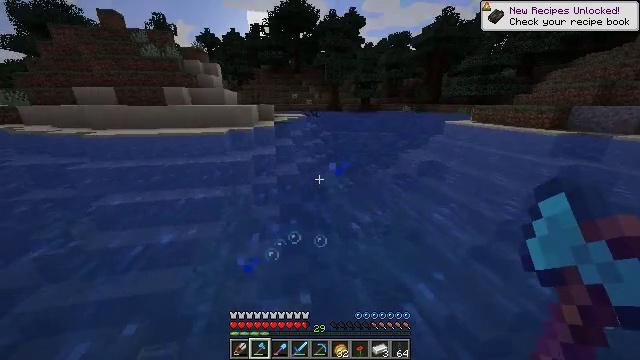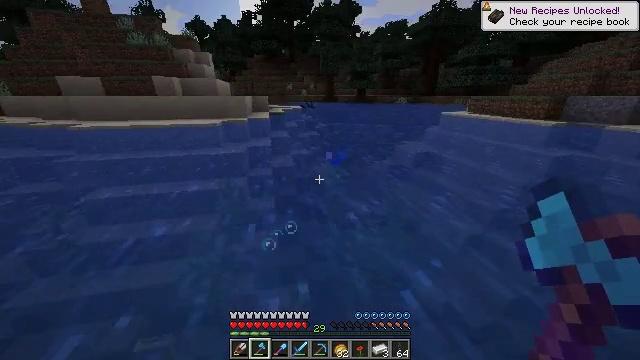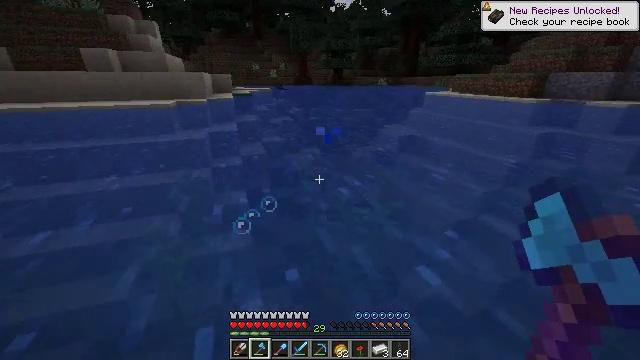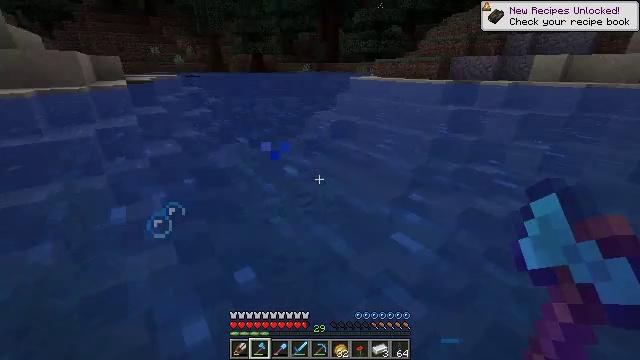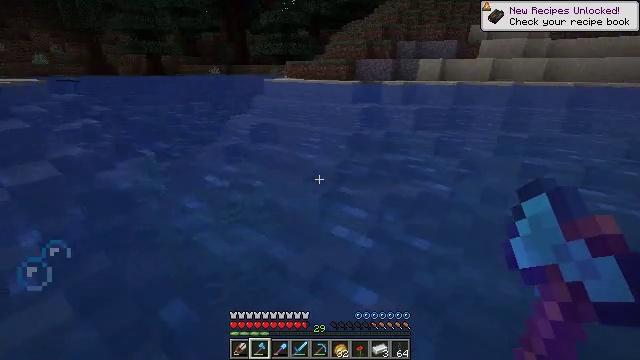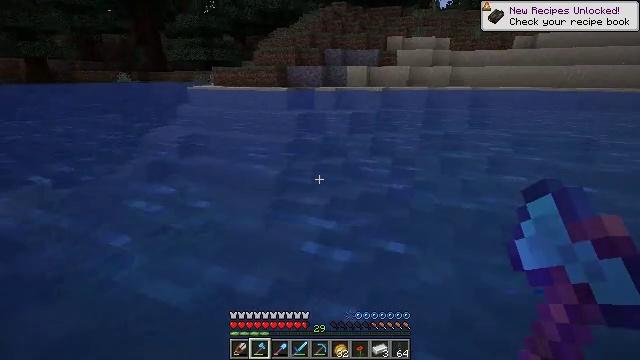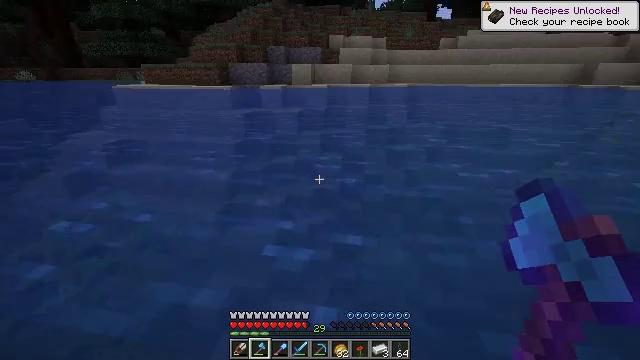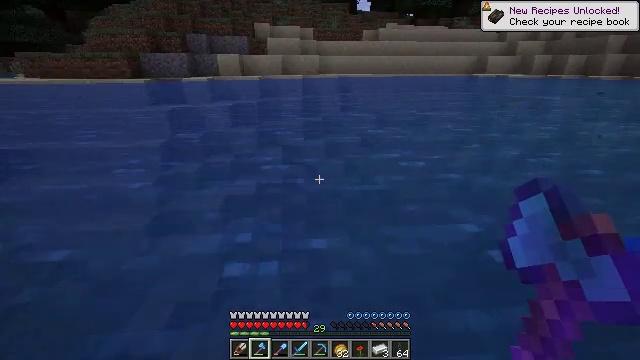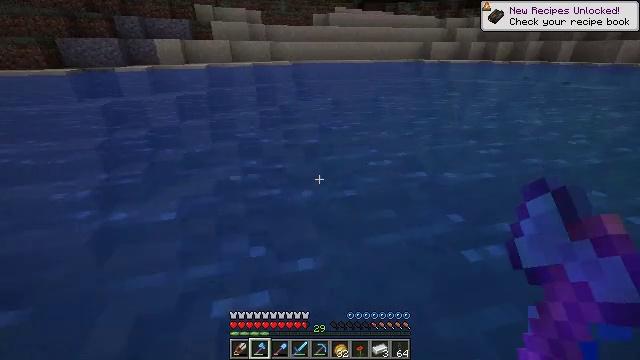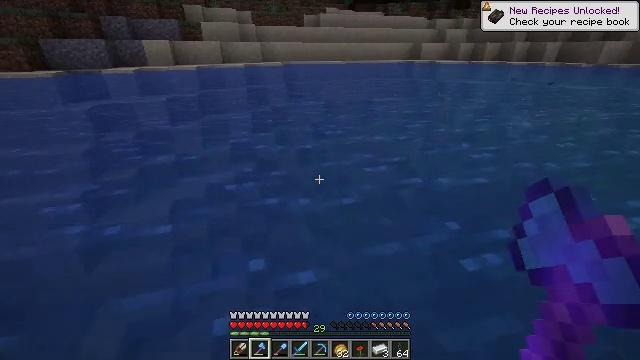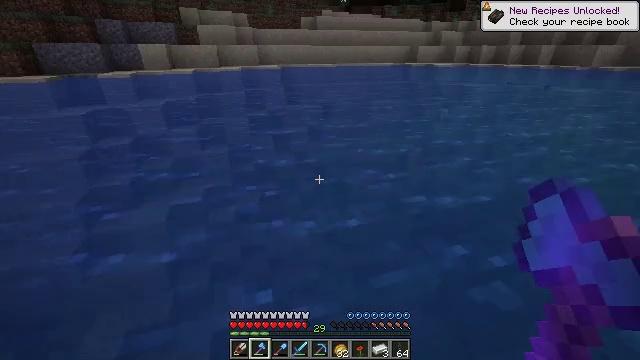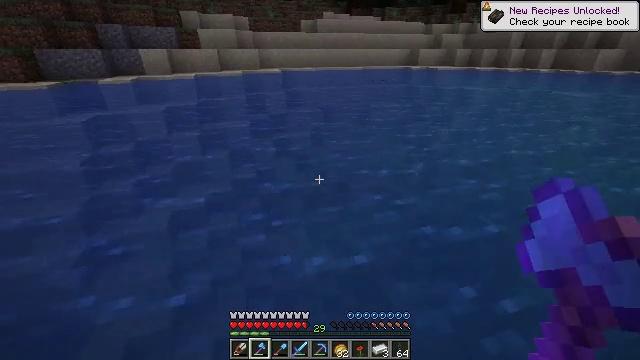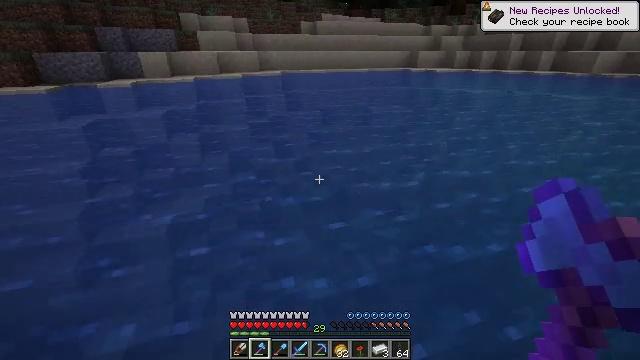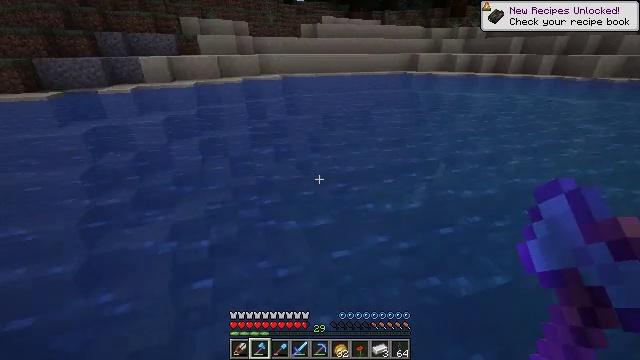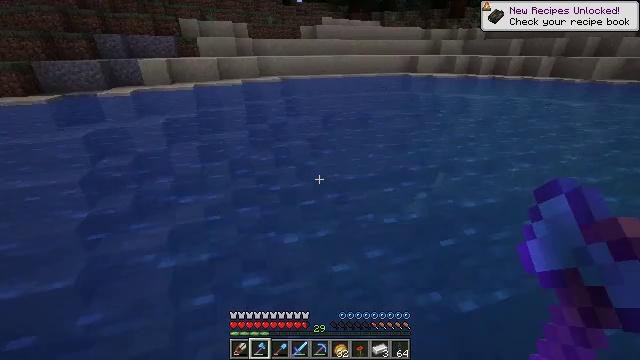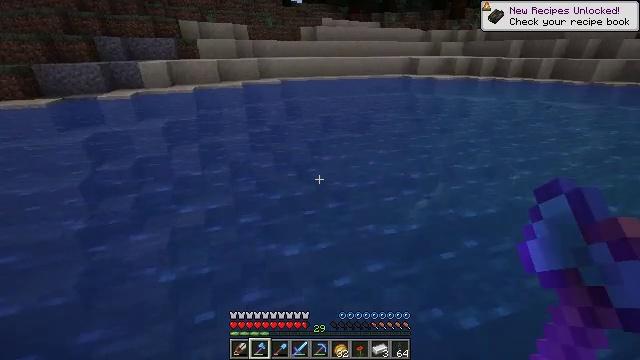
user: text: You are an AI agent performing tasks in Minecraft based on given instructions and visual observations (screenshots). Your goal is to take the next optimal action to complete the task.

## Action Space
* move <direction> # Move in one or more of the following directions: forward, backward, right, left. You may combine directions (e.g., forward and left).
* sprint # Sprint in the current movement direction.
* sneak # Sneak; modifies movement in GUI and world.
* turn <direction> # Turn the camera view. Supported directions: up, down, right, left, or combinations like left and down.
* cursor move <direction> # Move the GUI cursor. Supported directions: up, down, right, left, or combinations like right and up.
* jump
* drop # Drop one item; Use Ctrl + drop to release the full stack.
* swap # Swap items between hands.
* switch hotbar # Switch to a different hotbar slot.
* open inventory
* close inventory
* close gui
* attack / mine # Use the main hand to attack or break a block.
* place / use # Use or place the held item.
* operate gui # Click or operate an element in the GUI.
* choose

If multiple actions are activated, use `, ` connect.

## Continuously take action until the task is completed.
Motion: motion action
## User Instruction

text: Dive and mine the kelp.
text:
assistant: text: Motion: move forward, turn right and down, jump
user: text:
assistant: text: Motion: move forward, turn right and down, jump
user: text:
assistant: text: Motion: move forward, turn right and down, jump
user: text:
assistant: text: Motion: move forward, sprint, turn right, jump
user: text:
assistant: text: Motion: move forward, sprint, turn right and up, jump
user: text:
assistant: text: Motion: move forward, sprint, turn right, jump
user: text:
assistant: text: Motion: move forward, turn right and down, jump
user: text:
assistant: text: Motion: move forward, turn right and down, jump
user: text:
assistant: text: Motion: move forward, turn right, jump
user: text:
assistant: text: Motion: move forward, jump
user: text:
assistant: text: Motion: move forward, sprint, jump
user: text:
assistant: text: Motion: move forward, sprint, jump
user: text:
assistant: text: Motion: move forward, jump
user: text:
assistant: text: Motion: move forward, jump
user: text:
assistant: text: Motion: move forward, jump
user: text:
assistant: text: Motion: move forward, jump
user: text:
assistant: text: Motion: move forward, jump
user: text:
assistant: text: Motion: move forward, turn right and down, jump
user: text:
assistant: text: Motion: move forward, sprint, turn right and down, jump
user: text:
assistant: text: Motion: move forward, sprint, turn right and down, jump
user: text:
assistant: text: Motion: move forward, sprint, turn right, jump
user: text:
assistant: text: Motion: move forward, jump
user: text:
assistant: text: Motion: move forward, jump
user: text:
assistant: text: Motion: move forward, jump
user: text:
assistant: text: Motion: move forward, jump
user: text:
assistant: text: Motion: move forward, sprint, jump
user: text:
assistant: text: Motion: move forward, sprint, jump
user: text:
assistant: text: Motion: move forward, sprint, jump
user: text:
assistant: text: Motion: move forward, jump
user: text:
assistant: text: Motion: move forward, jump